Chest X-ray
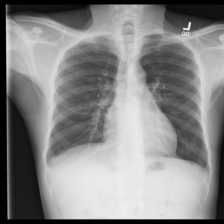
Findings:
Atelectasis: negative
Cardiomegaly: negative
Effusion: negative
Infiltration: positive
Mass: negative
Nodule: negative
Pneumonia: negative
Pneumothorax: negative
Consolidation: negative
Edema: negative
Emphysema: negative
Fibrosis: negative
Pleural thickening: negative
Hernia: negative